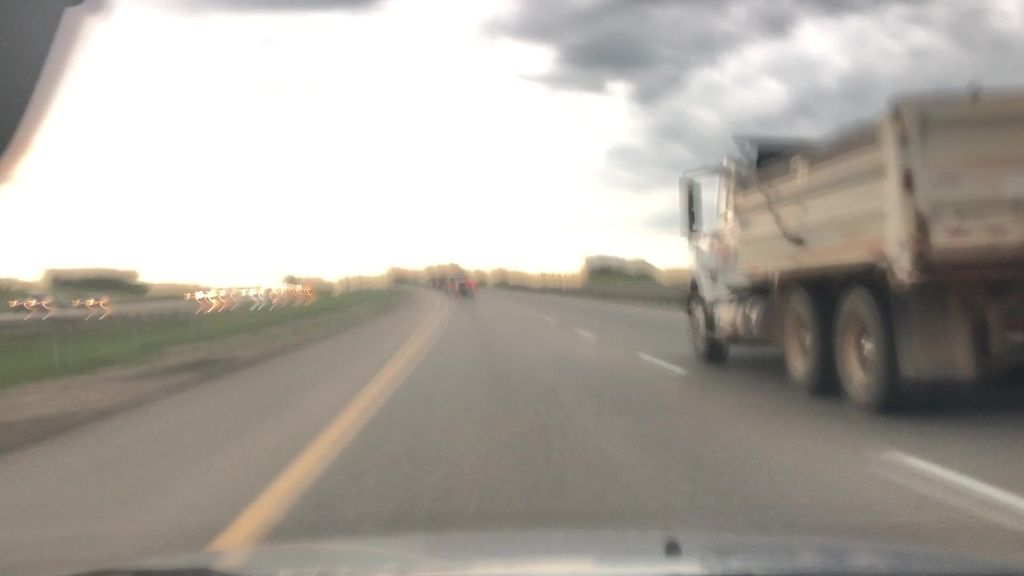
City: edmonton